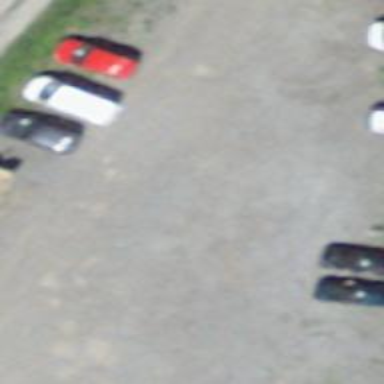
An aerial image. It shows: Ground parking area with surface parking available.